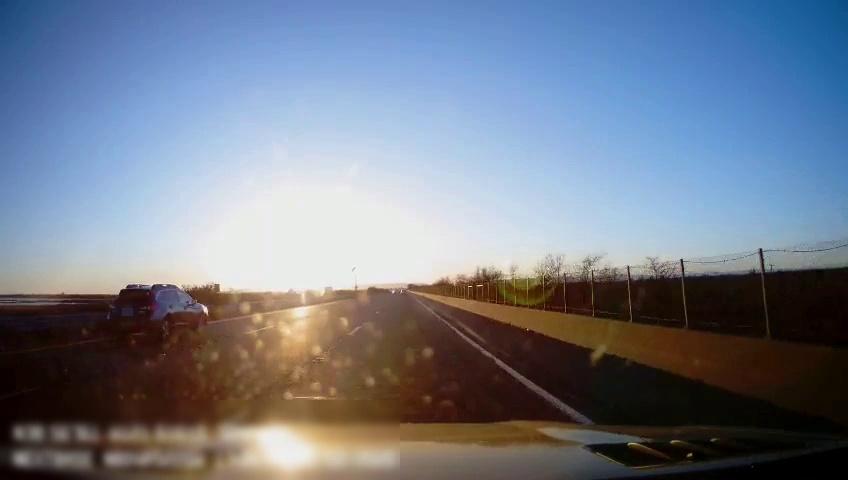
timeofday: Day
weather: Sunny
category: Drivable Space
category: Vehicles | SUV
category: Lanes | Alternate Lane
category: Lanes | Current Lane
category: Lanes | Current Lane
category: Lanes | Alternate Lane